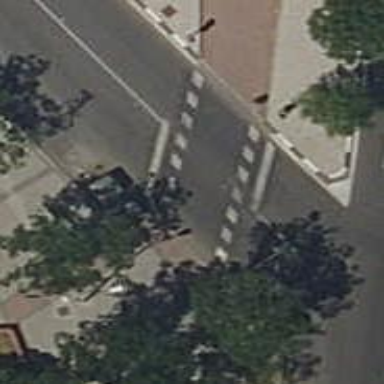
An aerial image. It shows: Road with traffic signals at the crossing.